Interaction volume radius: 5 \u00c5
Interaction volume height: 25 \u00c5
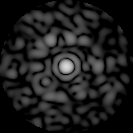
Disorder parameter: 0.839